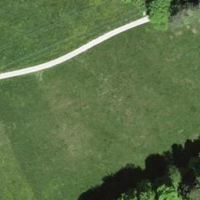
EUNIS habitat code: 24
Species observed at this site:
Aglais urticae